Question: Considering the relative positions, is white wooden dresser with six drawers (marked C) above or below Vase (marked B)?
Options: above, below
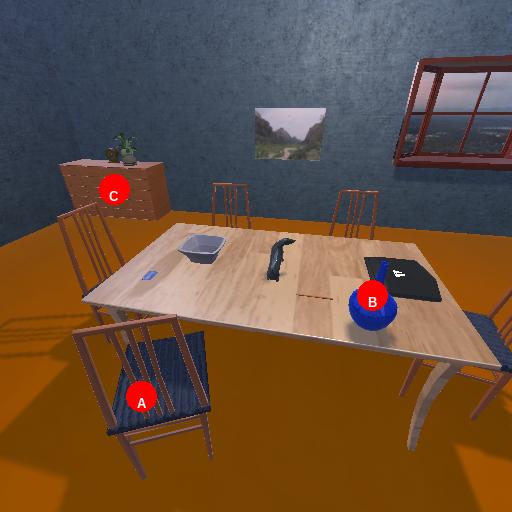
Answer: above